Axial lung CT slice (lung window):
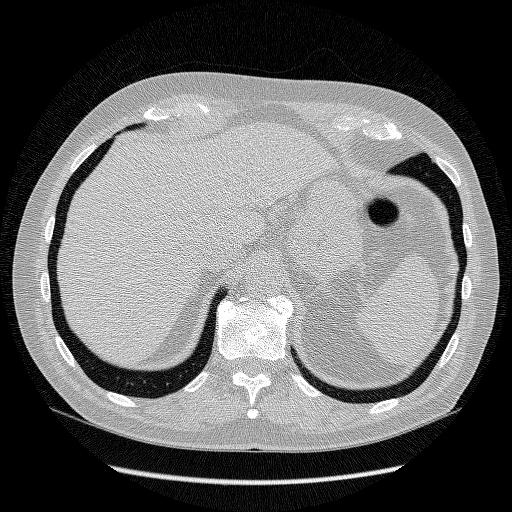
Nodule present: no